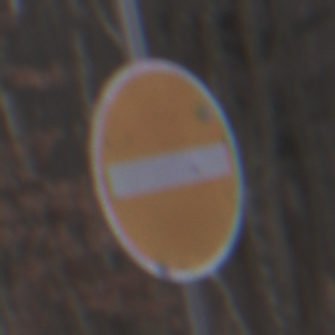
Verkehrszeichen: VerbotDerEinfahrt
Umgebung: Outdoor, Nature
Tageszeit: Midday
Wetter: Overcast
Licht: Natural
Jahreszeit: Autumn
Kontrast: LowContrast